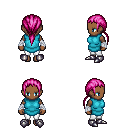
a pixel art fantasy rpg character, female body template, human, dark skin, teal tunic, white pants, pink ponytail hairstyle, white cloth bandages, metal boots, four views (front, back, left, right), 2x2 character sprite sheet, small pixel art, hard edges, no anti-aliasing